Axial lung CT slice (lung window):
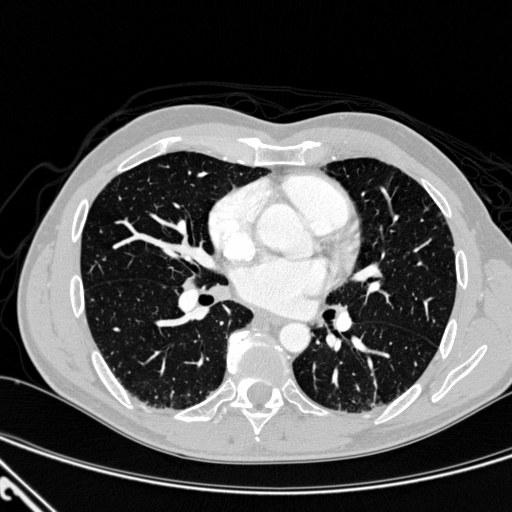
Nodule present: no